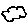
Label: cloud